Question: Can I show this "Share Screen" in my own app using iOS 6? Somebody that knows how?

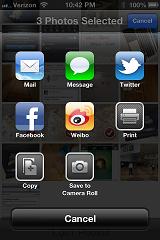
Answer: I'm afraid you are all wrong. I'm sorry for being this negative, but your wrong answers forced me to waste time in going for futile solutions.... instead you can use this code to achive this screen:
'''
NSString* someText = self.textView.text;
NSArray* dataToShare = @[someText]; // ...or whatever pieces of data you want to share.
UIActivityViewController* activityViewController =
[[UIActivityViewController alloc] initWithActivityItems:dataToShare
applicationActivities:nil];
[self presentViewController:activityViewController animated:YES completion:^{}];
'''
The code is from Social.framework.
See this answer: <URL>